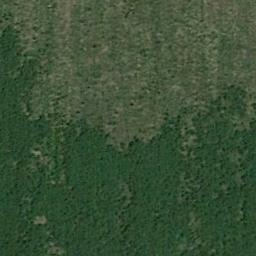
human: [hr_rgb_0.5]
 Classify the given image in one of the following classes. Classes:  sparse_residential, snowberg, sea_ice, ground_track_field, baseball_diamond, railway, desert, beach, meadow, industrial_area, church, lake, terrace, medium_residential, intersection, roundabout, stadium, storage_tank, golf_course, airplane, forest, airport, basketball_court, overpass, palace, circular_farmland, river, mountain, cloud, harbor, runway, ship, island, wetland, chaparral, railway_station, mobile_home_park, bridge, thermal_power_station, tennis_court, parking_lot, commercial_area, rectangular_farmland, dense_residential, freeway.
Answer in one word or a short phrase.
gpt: meadow